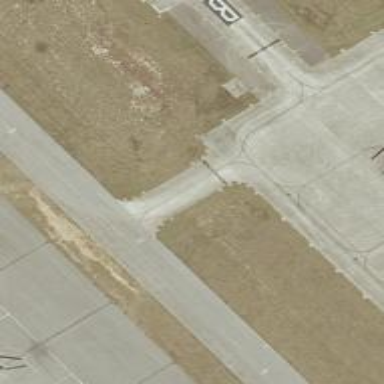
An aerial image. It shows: View of taxiway at the airport.